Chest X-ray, PA view. Patient: 14 years old, sex M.
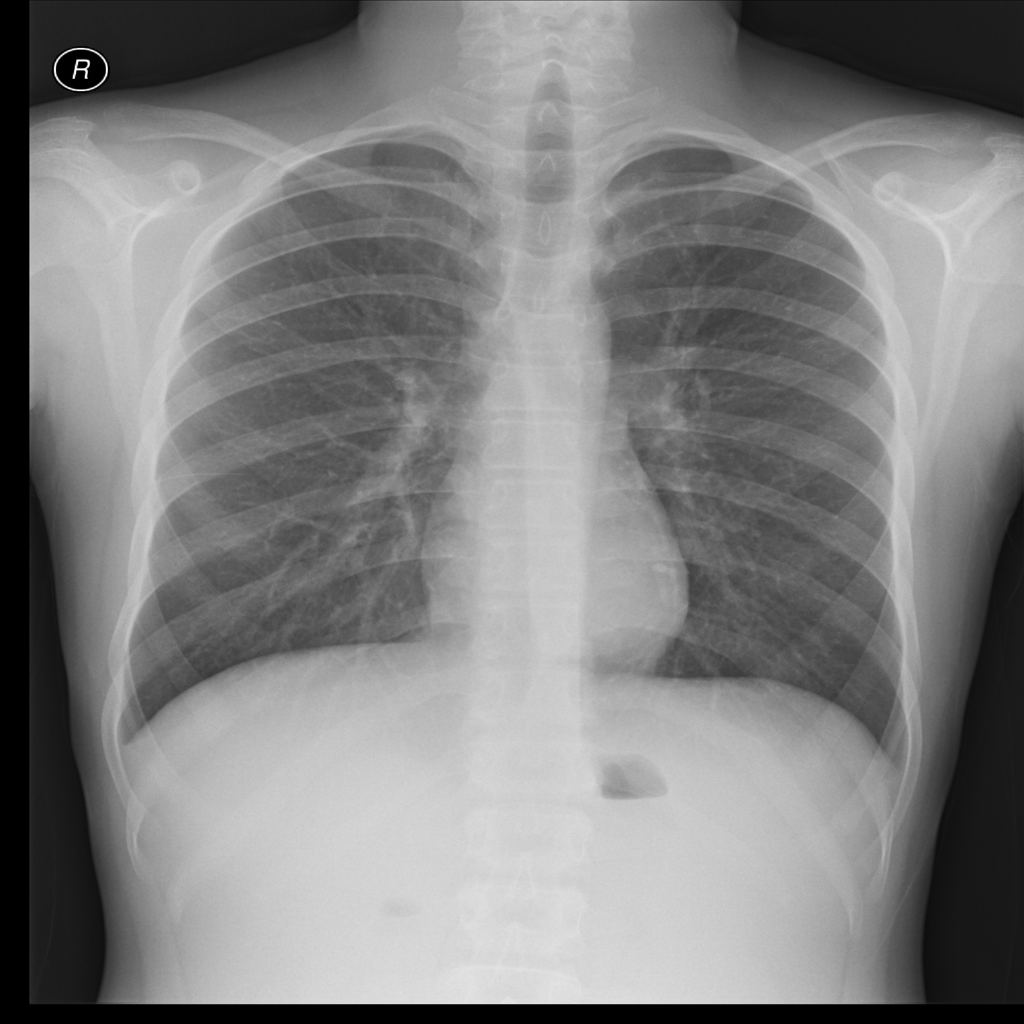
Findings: No Finding